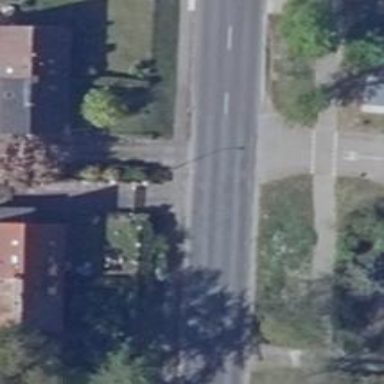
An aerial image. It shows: Tertiary road with asphalt surface.